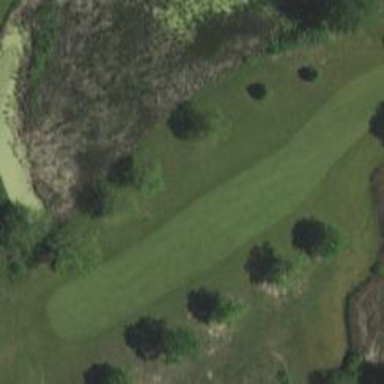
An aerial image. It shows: View of golf hole.